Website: bh-photo
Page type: billing-address
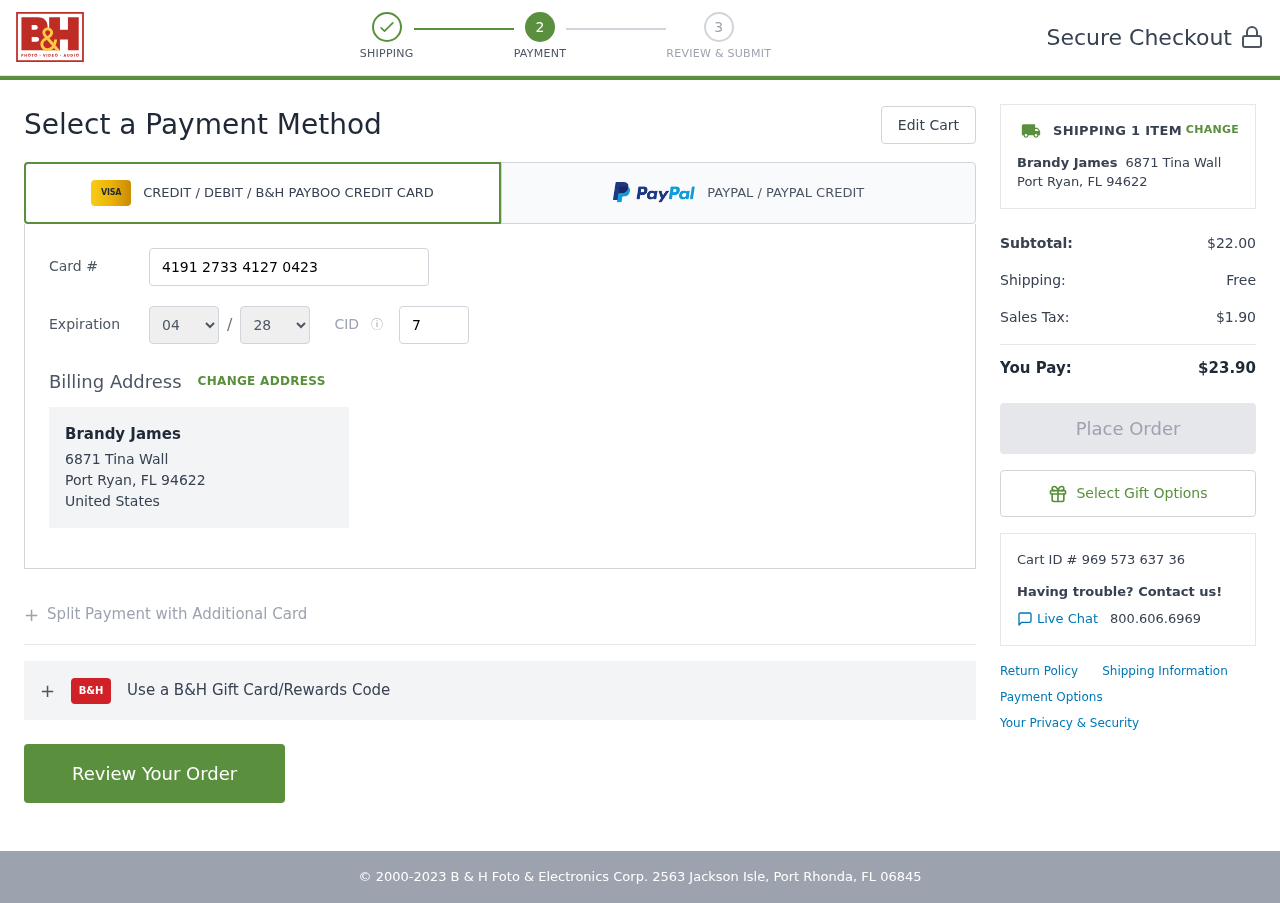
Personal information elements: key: PII_CARD_CVV
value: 794
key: PII_CARD_EXPIRY_MONTH
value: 04
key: PII_CARD_EXPIRY_YEAR
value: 28
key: PII_CARD_NUMBER
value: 4191 2733 4127 0423
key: PII_CITY_STATE_ZIP
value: Port Ryan, FL 94622
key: PII_COUNTRY
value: United States
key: PII_FULLNAME
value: Brandy James
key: PII_STREET
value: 6871 Tina Wall
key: PII_FULLNAME2
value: Brandy James
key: PII_STREET2
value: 6871 Tina Wall
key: PII_CITY_STATE_ZIP2
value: Port Ryan, FL 94622
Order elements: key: ORDER_NUM_ITEMS
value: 1
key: ORDER_SUBTOTAL
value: $22.00
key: ORDER_SHIPPING_COST
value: Free
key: ORDER_TAX
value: $1.90
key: ORDER_TOTAL
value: $23.90
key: ORDER_ID
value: Cart ID # 969 573 637 36